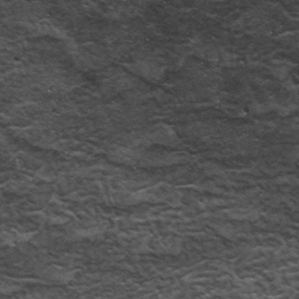
Label: frost